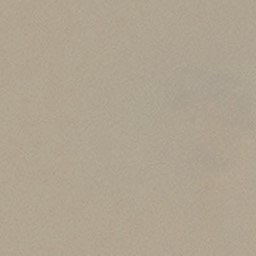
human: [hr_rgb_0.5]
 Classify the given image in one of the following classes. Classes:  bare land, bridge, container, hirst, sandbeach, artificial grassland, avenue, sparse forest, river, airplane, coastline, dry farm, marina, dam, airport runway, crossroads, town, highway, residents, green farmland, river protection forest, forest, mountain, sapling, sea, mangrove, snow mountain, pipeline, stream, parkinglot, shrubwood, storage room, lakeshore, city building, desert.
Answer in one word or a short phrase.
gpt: desert